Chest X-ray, AP view. Patient: 14 years old, sex M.
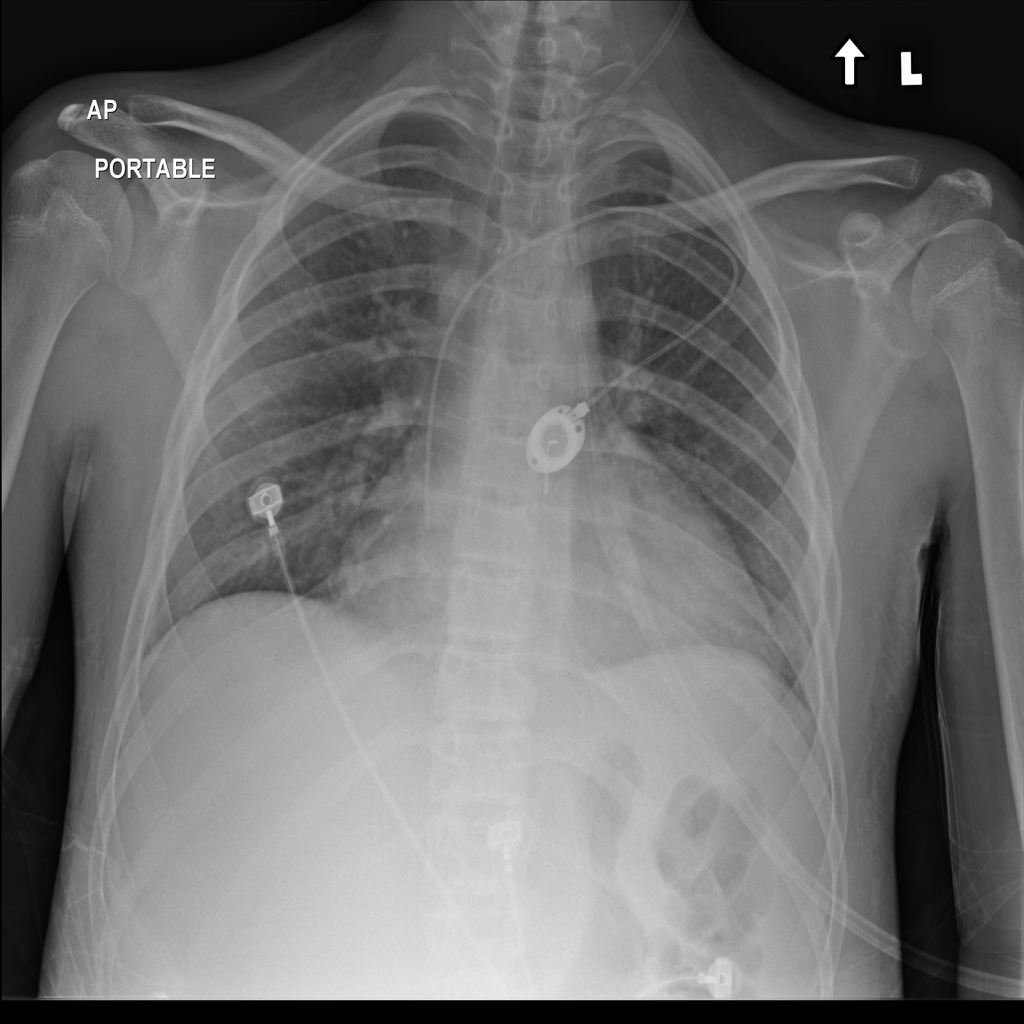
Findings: No Finding